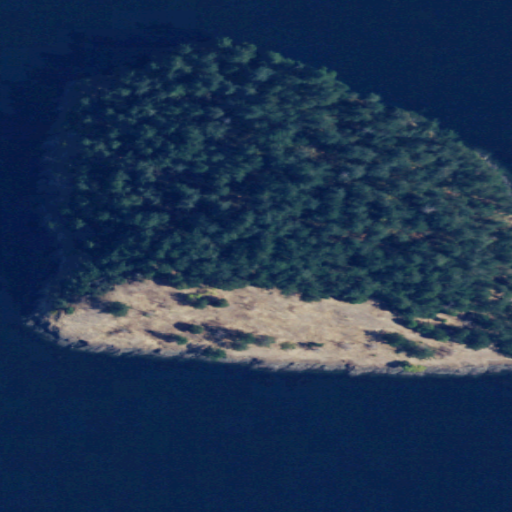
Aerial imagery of island in Washington named Sentinel Island containing open water, evergreen forest, grassland, mixed forest, herbaceous wetlands, and barren land